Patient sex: F
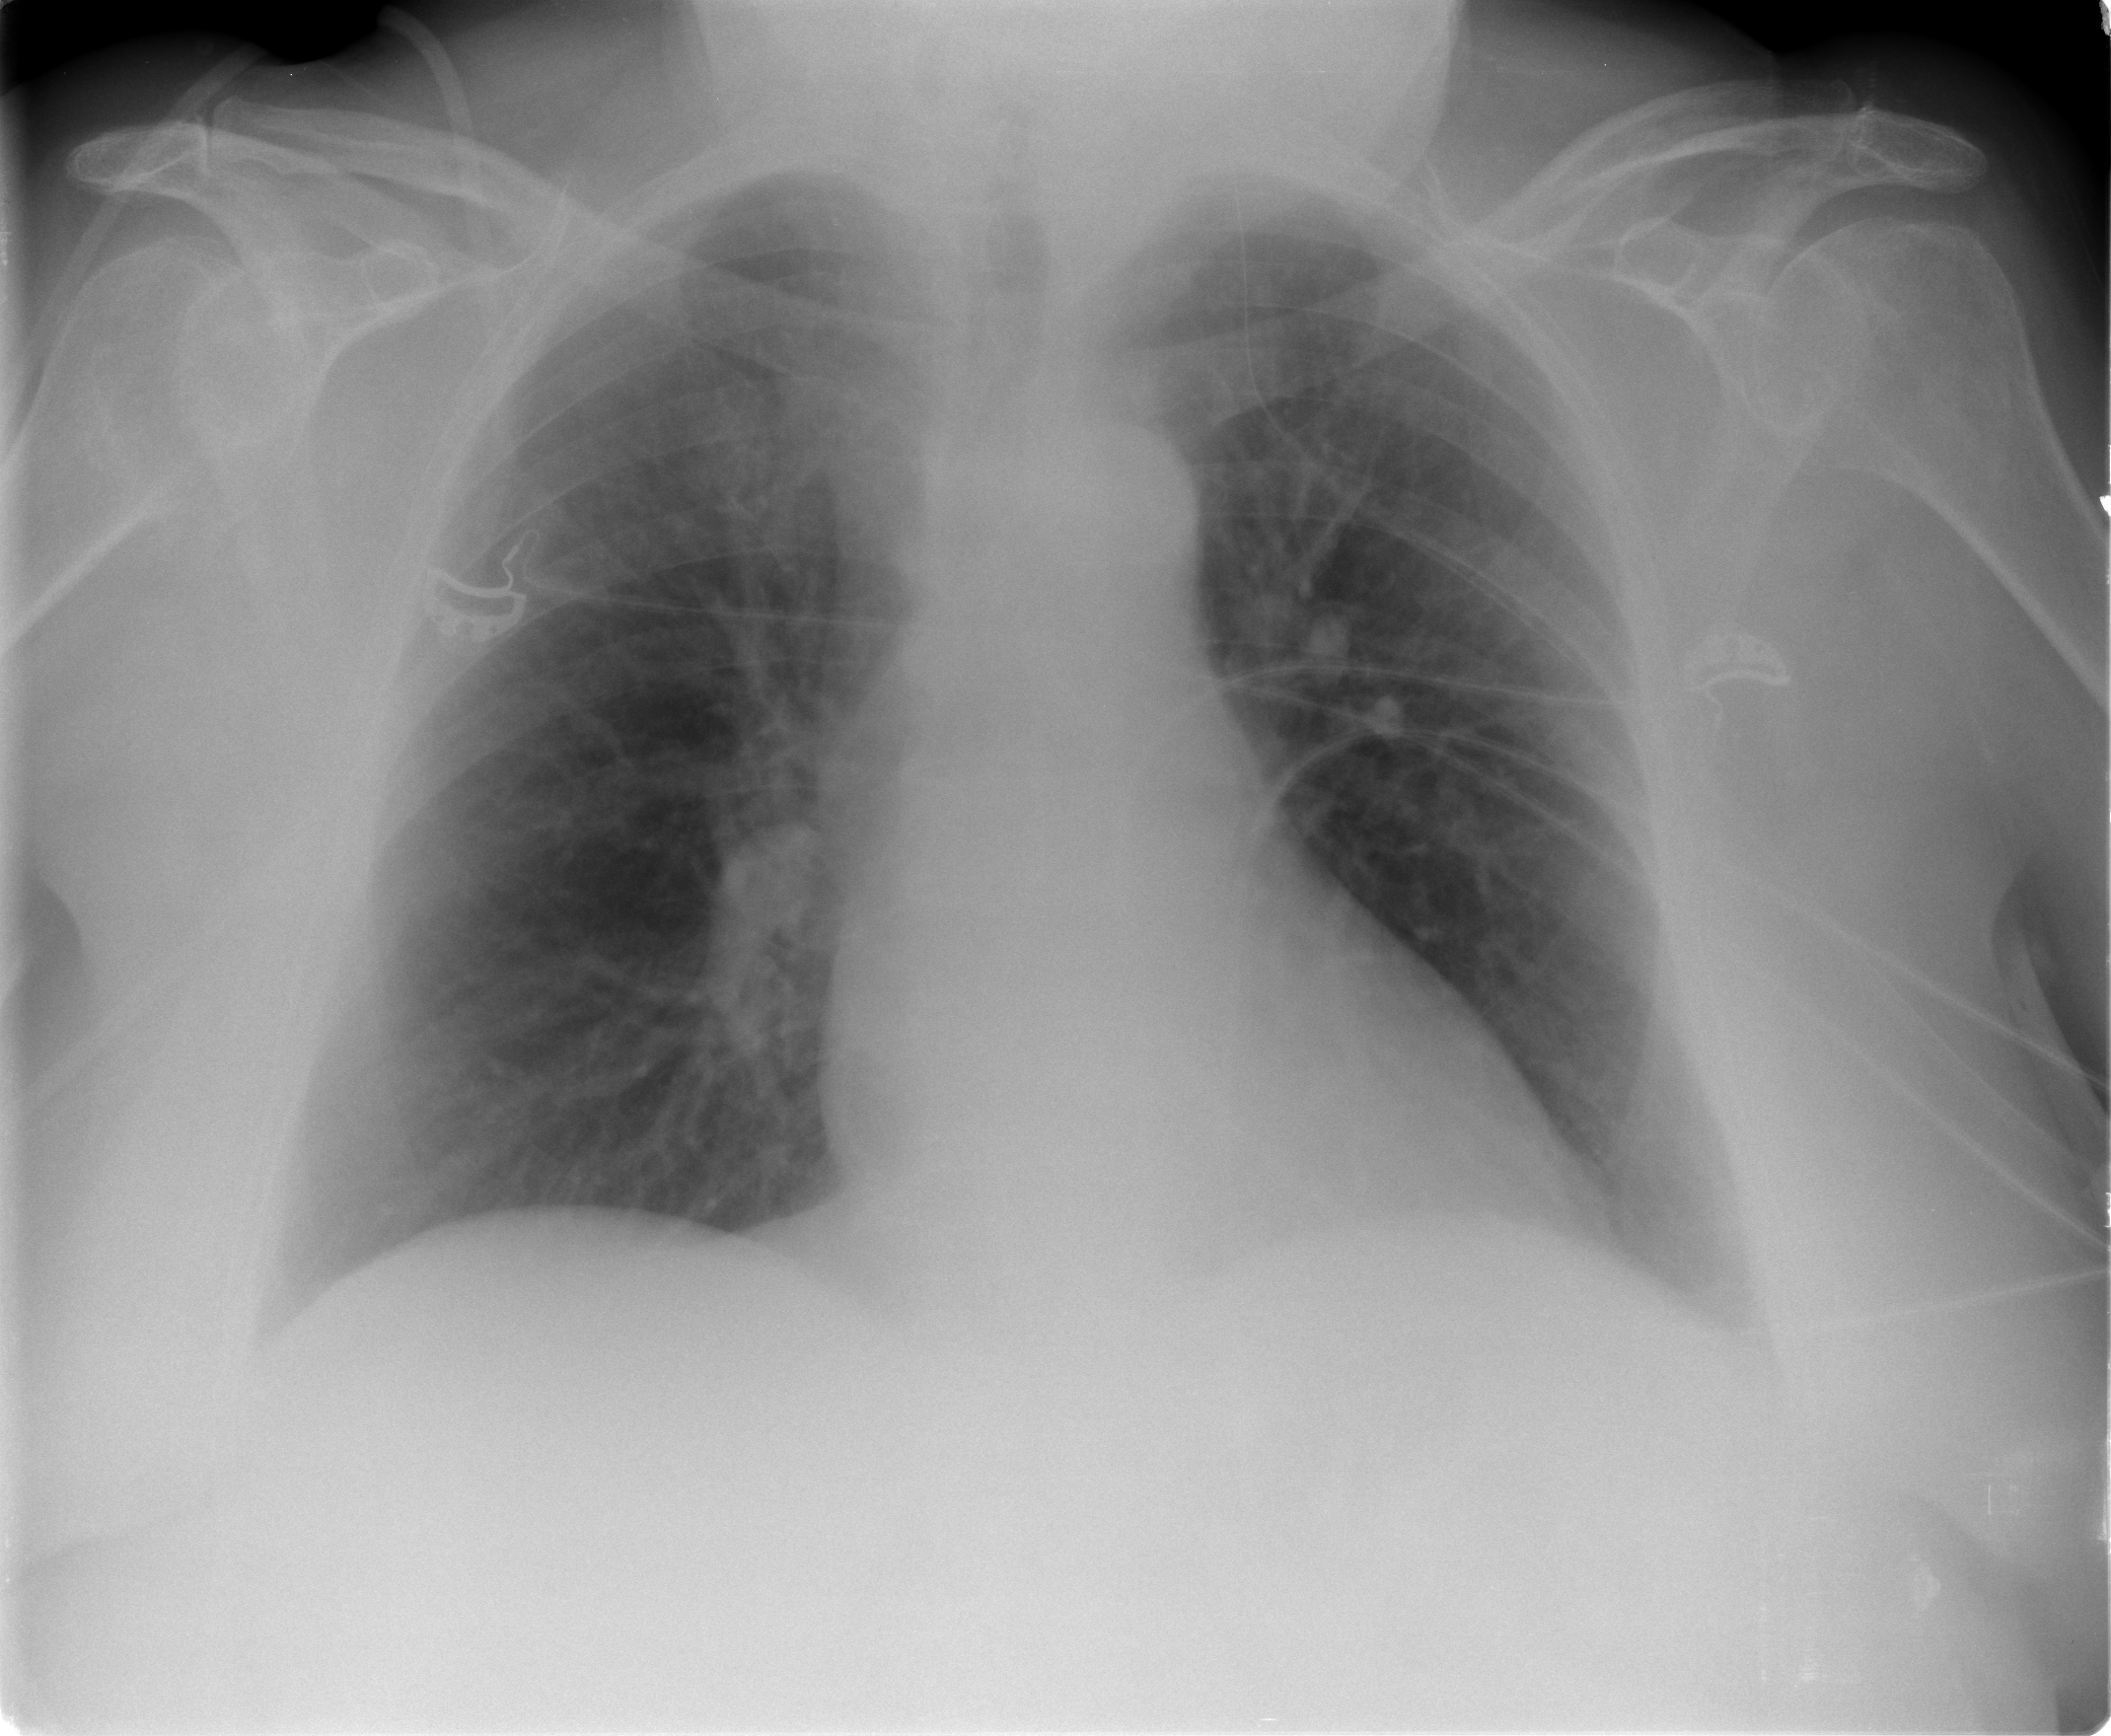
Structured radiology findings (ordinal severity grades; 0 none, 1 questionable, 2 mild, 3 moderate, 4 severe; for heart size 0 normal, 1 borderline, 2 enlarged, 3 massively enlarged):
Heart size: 0
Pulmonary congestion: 0
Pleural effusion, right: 0
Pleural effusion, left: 1
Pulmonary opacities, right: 0
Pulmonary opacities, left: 0
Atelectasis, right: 0
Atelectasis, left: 1